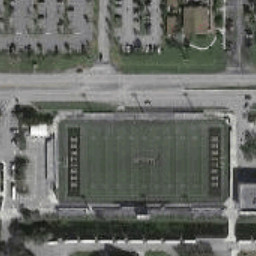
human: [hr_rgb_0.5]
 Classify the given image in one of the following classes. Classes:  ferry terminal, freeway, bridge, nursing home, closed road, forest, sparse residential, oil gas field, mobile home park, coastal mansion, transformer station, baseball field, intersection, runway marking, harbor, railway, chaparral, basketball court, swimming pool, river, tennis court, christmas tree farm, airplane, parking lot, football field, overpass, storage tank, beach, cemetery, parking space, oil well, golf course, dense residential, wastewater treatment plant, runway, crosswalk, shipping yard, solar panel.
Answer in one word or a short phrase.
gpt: football field